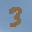
Label: 3